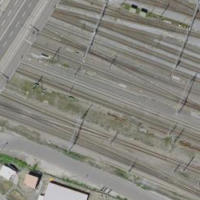
EUNIS habitat code: 57
Species observed at this site:
Tanacetum vulgare